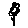
Label: flower